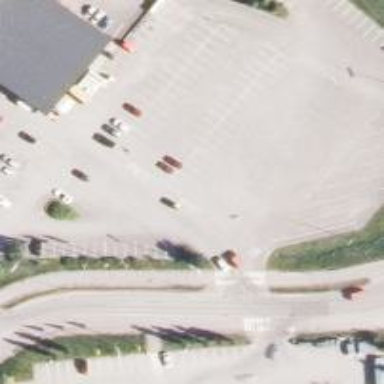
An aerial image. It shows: Marked crossing on the road.